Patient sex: F
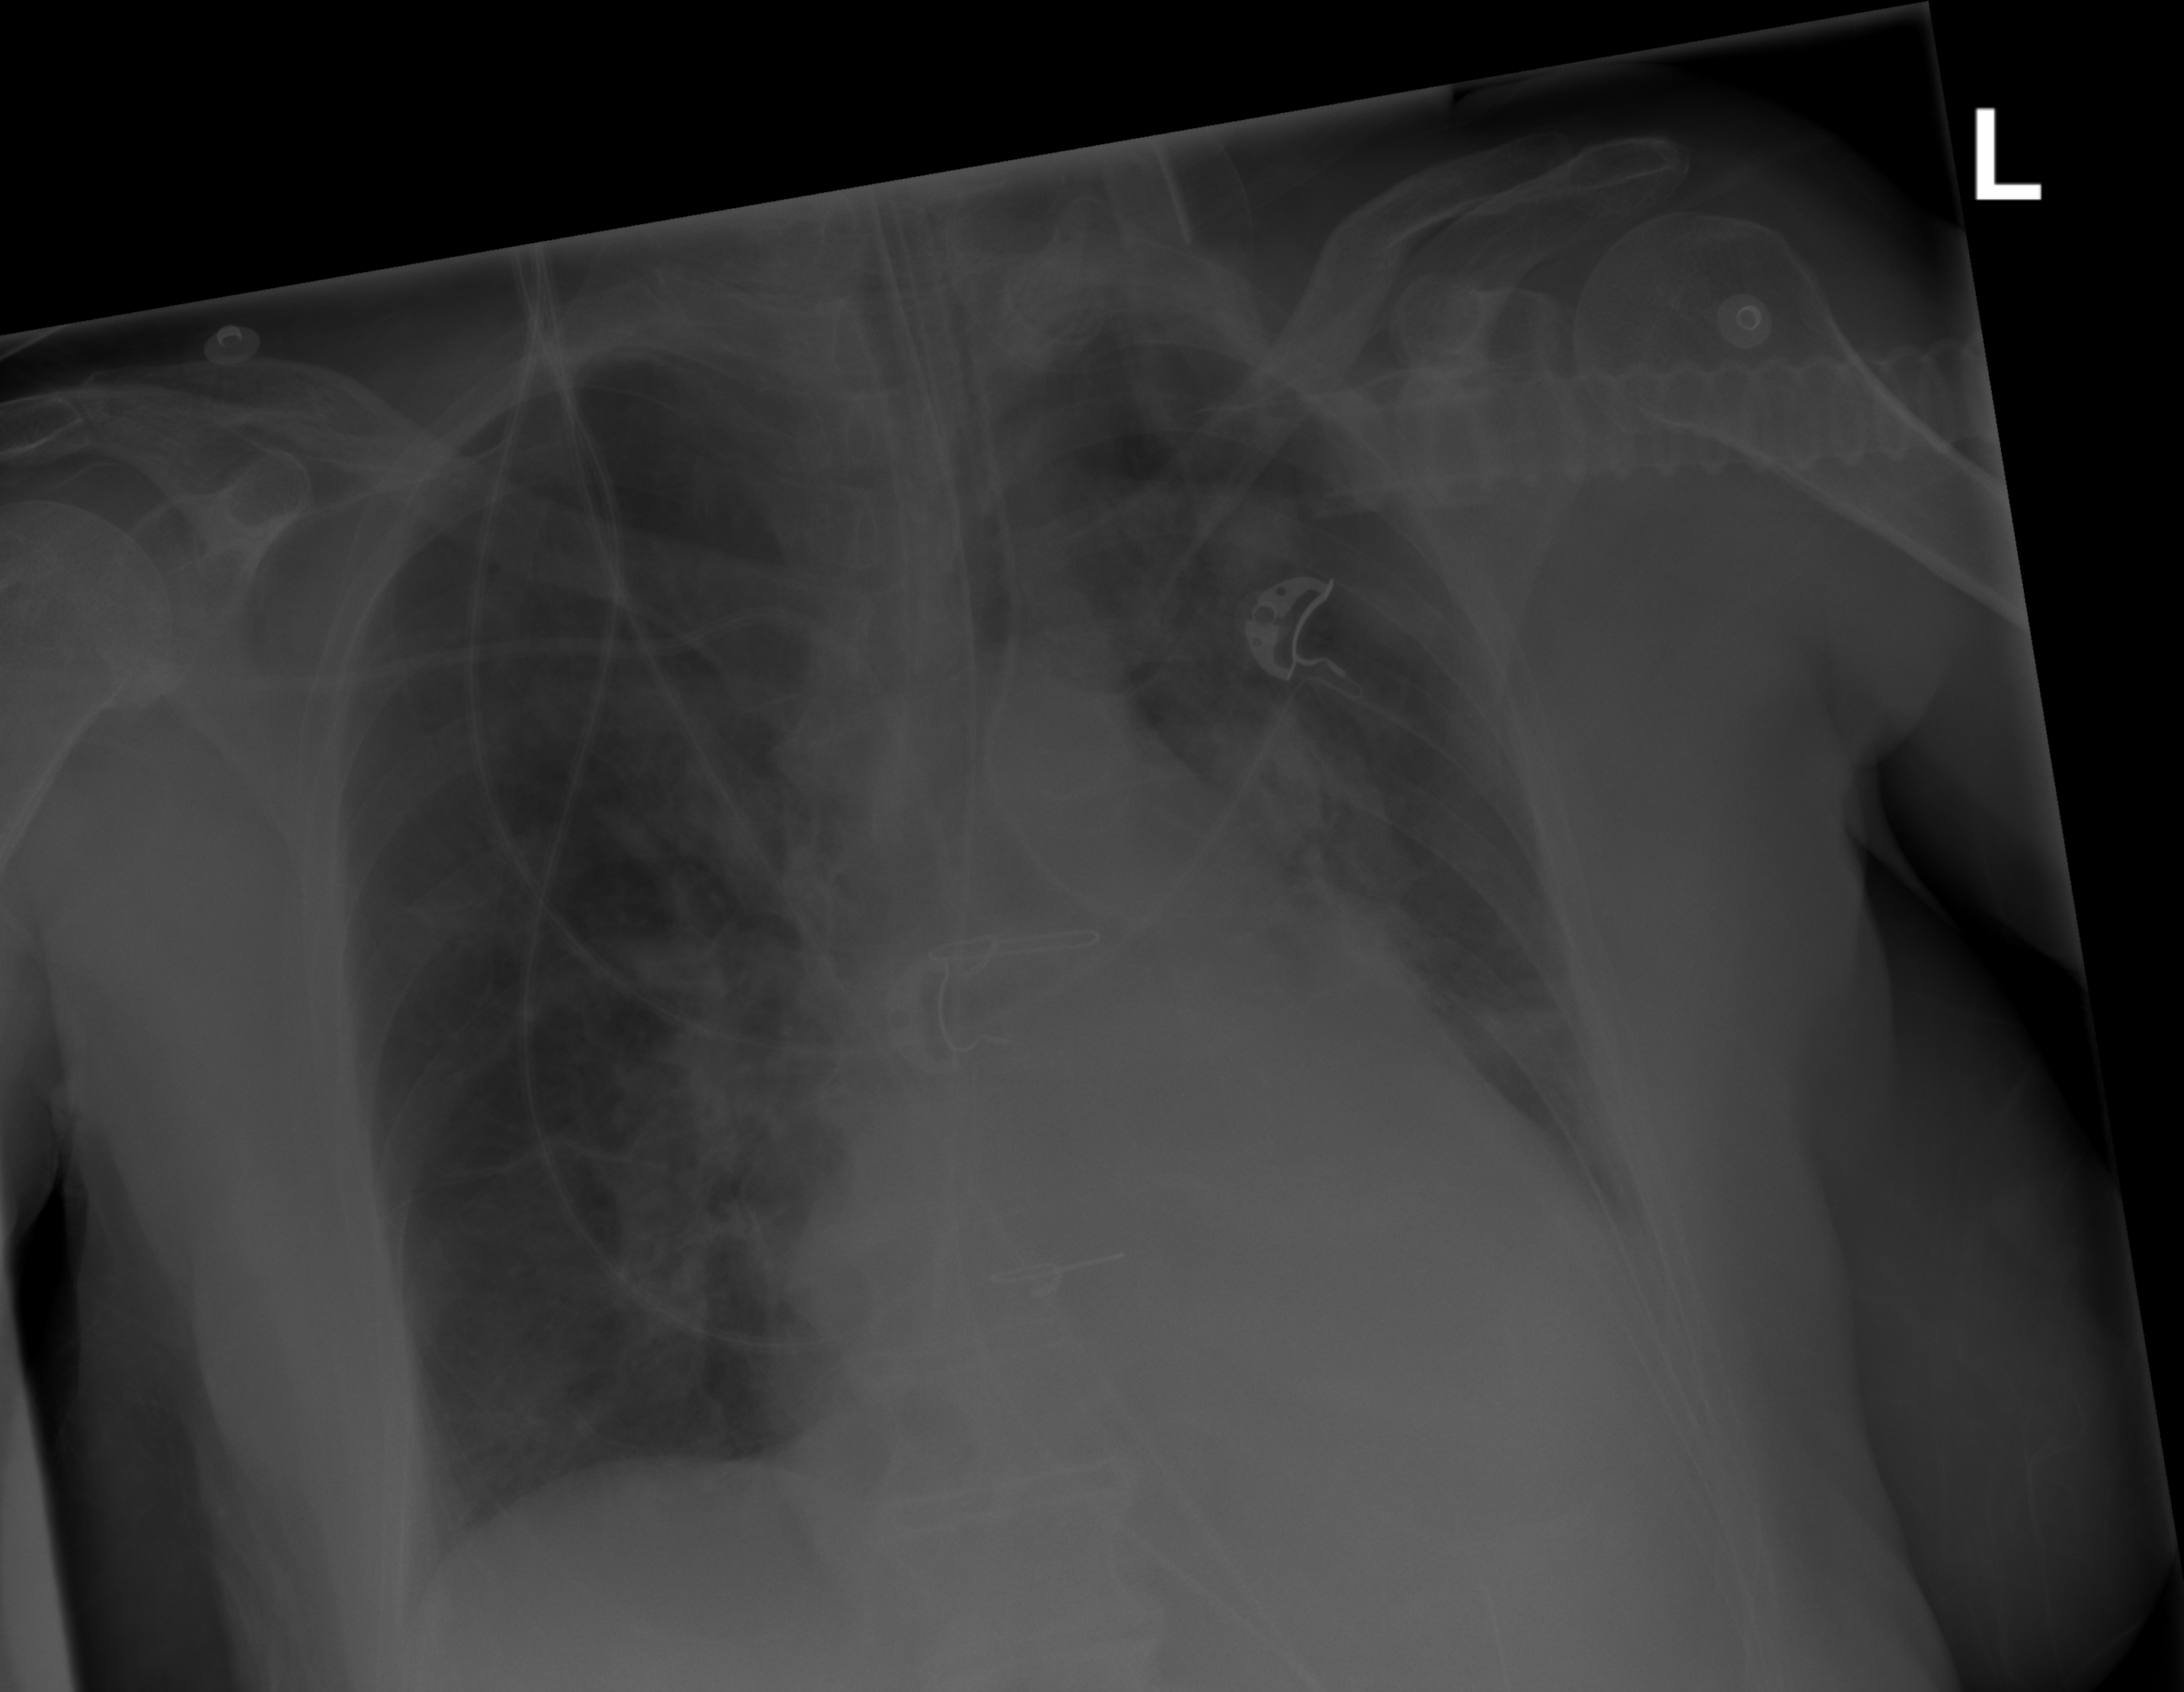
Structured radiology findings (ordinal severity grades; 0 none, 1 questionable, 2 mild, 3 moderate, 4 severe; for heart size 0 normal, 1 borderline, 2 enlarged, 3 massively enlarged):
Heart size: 2
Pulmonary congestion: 2
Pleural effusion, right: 0
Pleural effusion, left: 2
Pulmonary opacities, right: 2
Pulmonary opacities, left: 3
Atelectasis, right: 1
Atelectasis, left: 2